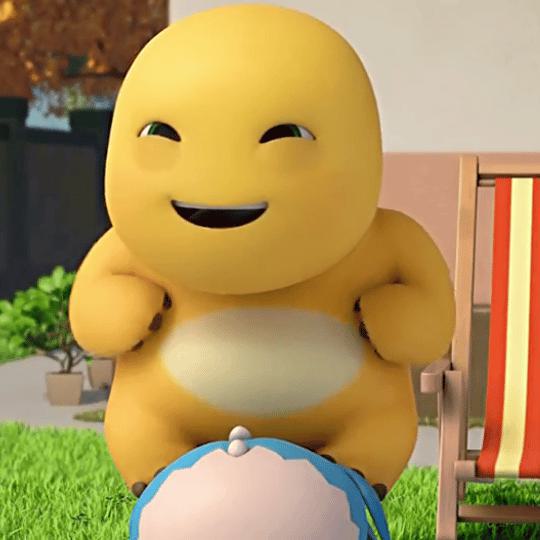
Label: nailong